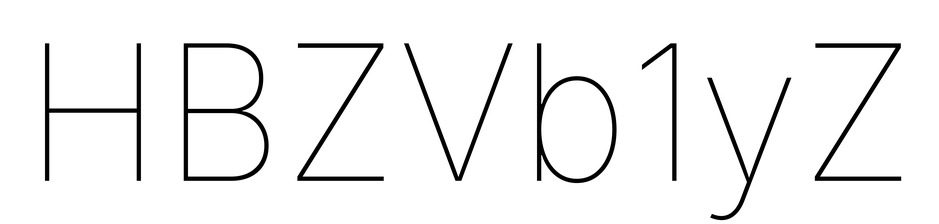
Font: Inter_Thin